Question: I've recently started to learn CSS, and I've come across something I just can't figure out.
<URL> is my fiddle.
I'm trying to set the buttons in my navbar to be aligned perfectly in the middle vertically. The buttons are elements in an unordered list, and I've set them to vertical-align:middle; but the space on top of the buttons is visibly larger than the bottom, am I using the wrong syntax?
'''
ul li{
list-style:none;
display:table-cell;
vertical-align: middle;
border: 2px solid white;
padding-right : 10px;
padding-left: 10px;
background-color:black;
border-radius:6px;
line-height:100%;
text-align:center;
width: 150px;
'''
for clarification this is what I'm asking about

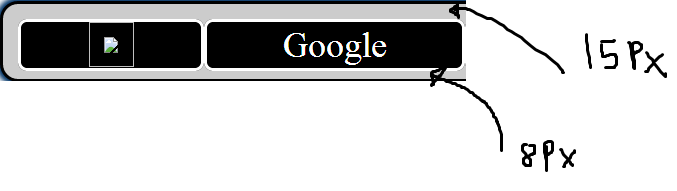
Answer: Change the following line:
'''
padding: 10px 10px;
'''
to
'''
padding: 6px 10px 10px;
'''
To center the 'li's, you'll have to manually adjust the padding. This has to do with the height of the picture you have for the home logo. If that remains at 30px, then you need to adjust because it's affecting the height of the 'li's, which have a line-height of 100% (meaning the text will adjust to the height of the picture). Therefore, depending on the size of the picture used, you'll need to specify the 'padding-top', since the picture will flow downwards (it's larger than the size it should be to center).
# fiddle
Please forgive my use of a placeholder kitten. I hope you don't break out into tears of joy.